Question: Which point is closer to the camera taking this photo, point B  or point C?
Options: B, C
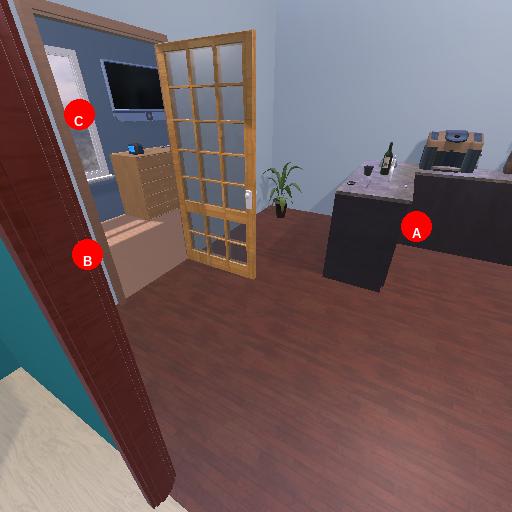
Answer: B